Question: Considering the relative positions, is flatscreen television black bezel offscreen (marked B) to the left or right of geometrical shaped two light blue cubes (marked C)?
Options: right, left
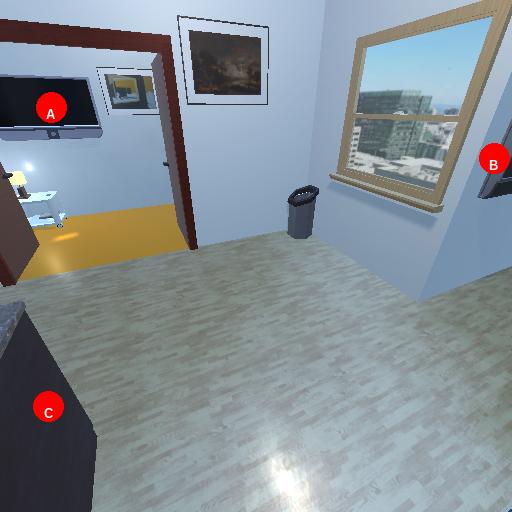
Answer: right